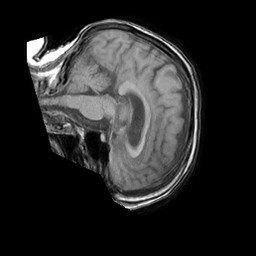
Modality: T1w
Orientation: sagittal
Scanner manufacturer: philips
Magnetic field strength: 1.5 T
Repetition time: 0.1537 s
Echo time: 0.001831 s